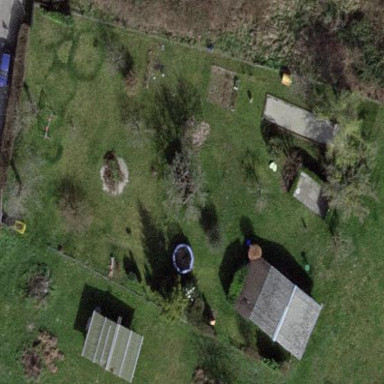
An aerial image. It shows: Garden that is leisure land.